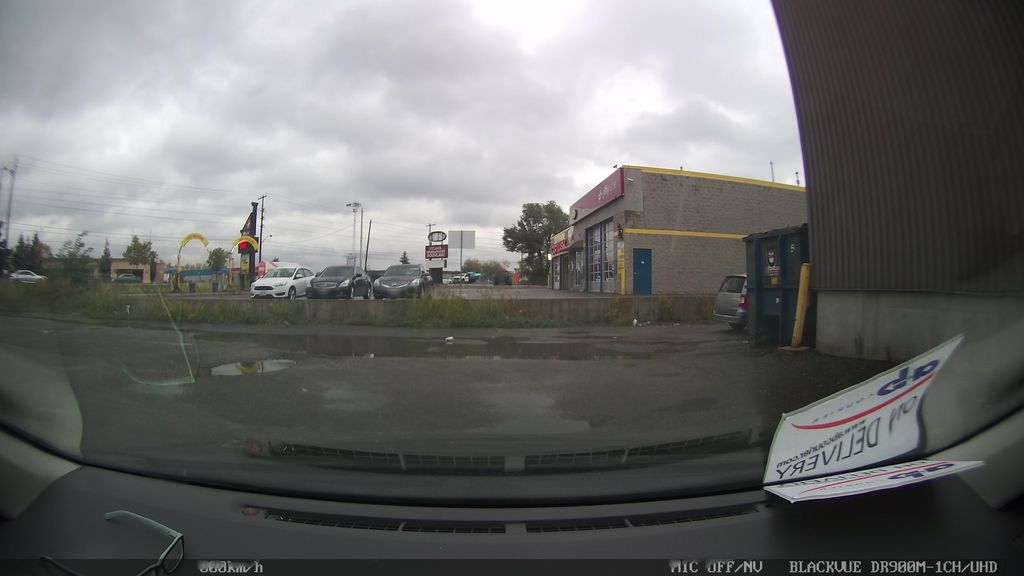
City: toronto